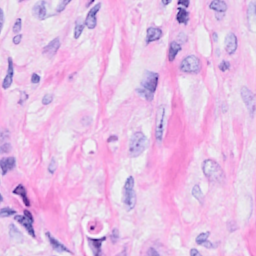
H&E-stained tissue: Breast